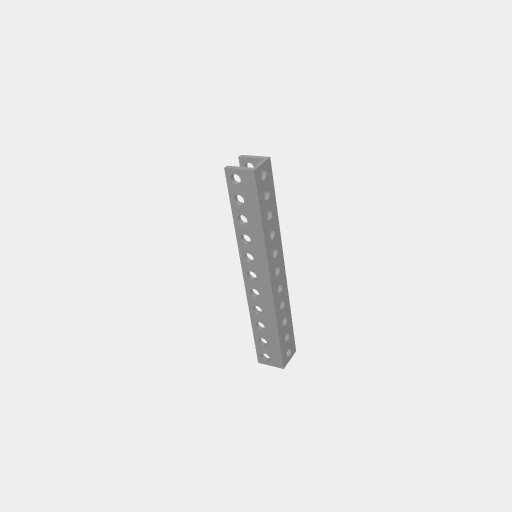
Part: UBeam11H